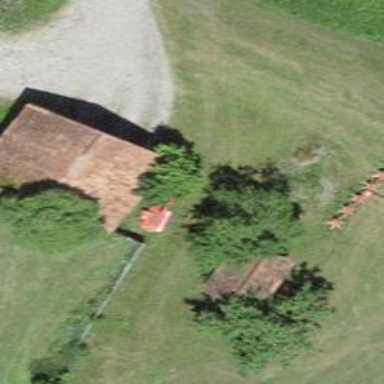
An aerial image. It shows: Shed.